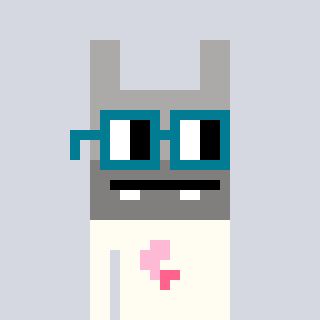
a pixel art character with square dark green glasses, a rabbit-shaped head and a grayscale-colored body on a cool background